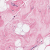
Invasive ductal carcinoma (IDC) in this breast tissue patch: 0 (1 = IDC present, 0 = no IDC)